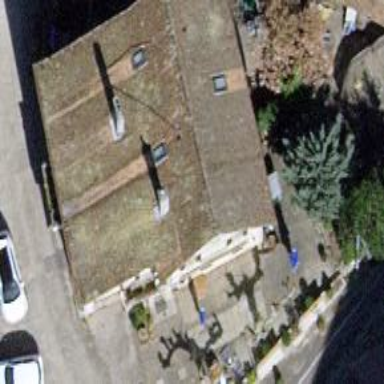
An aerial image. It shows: Restaurant.